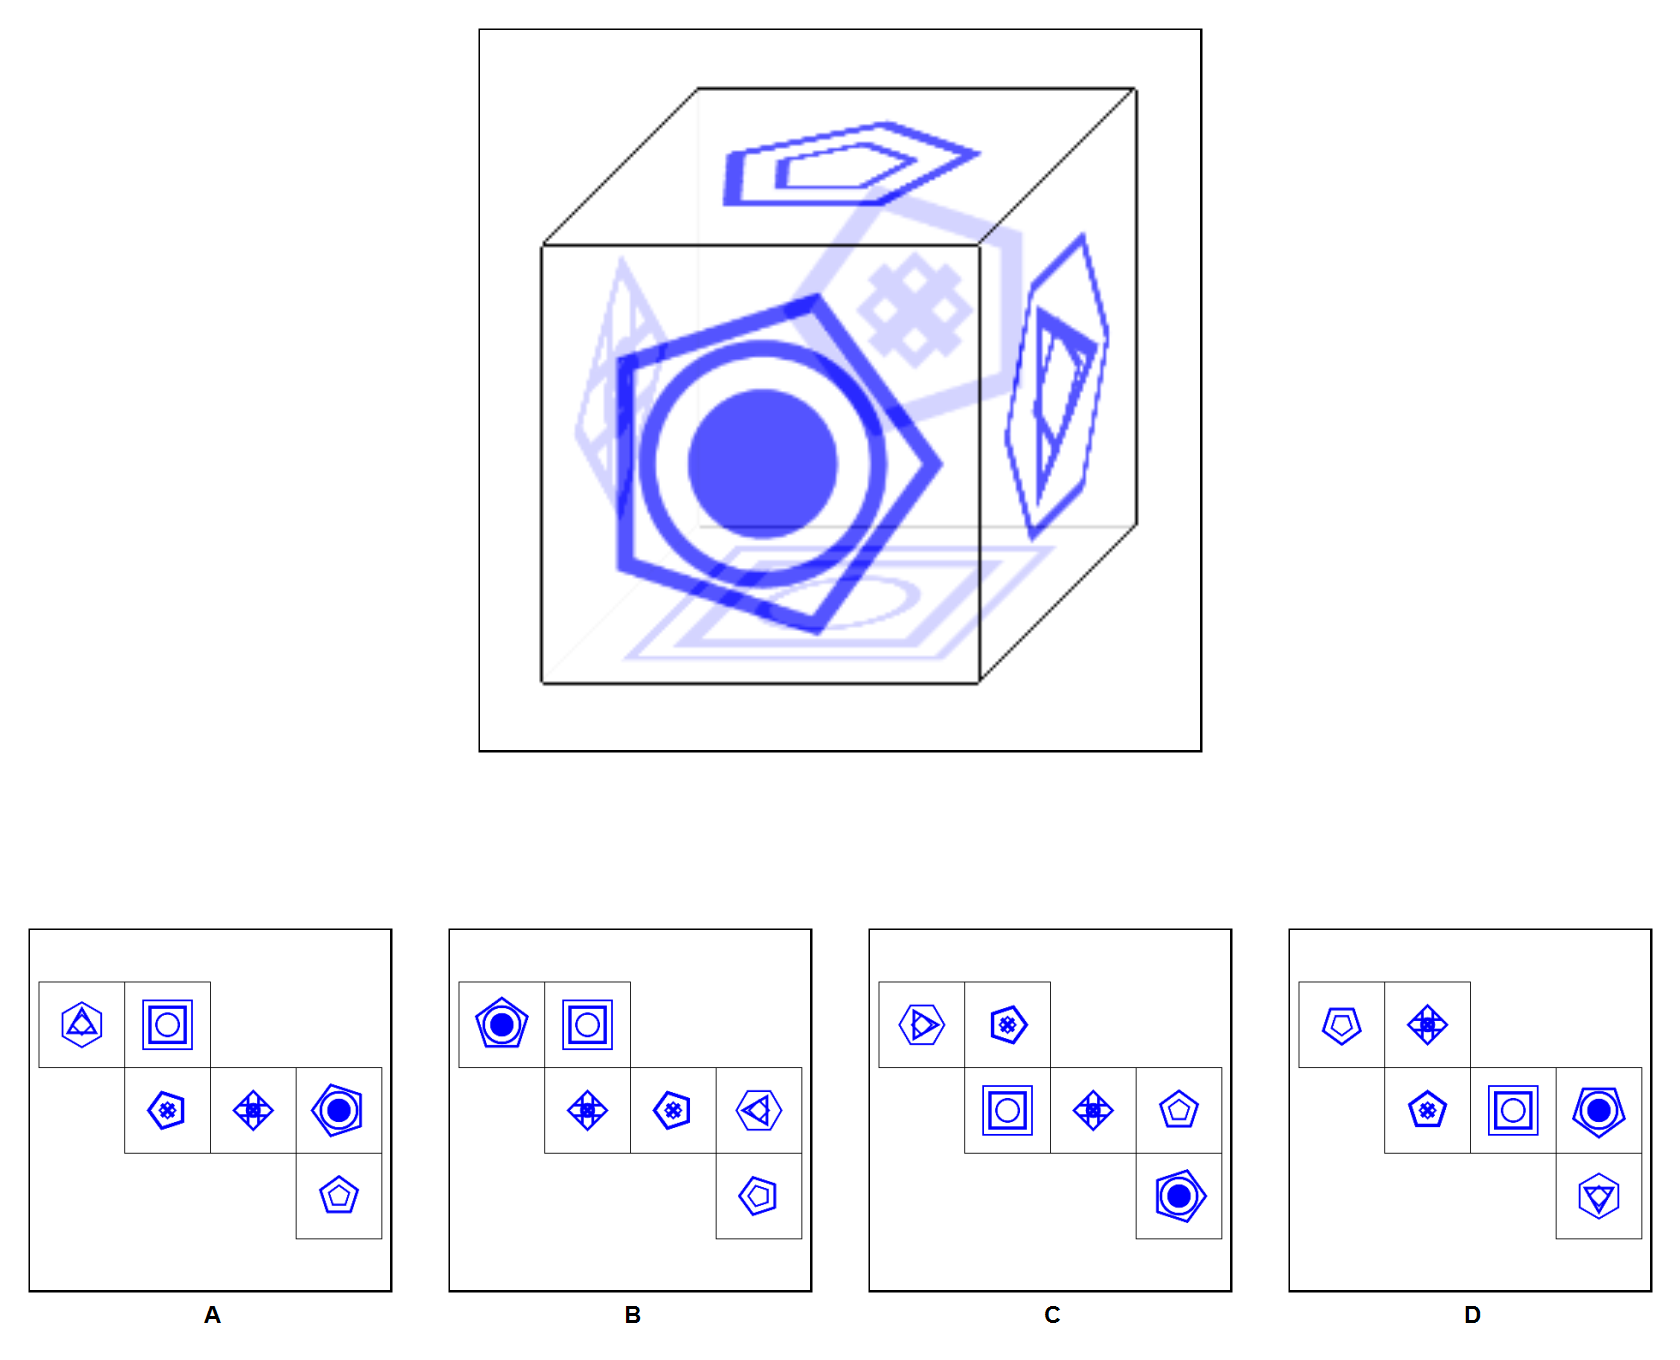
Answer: A